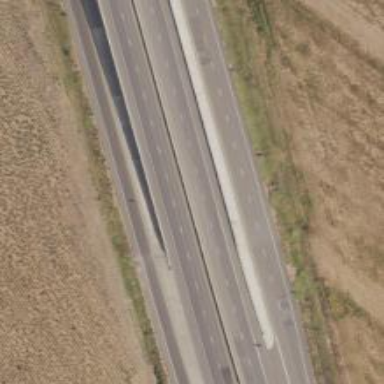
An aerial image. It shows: Trunk link highway.